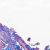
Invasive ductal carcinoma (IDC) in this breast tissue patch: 0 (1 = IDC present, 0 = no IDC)